Interaction volume radius: 10 \u00c5
Interaction volume height: 20 \u00c5
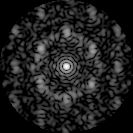
Disorder parameter: 0.6728